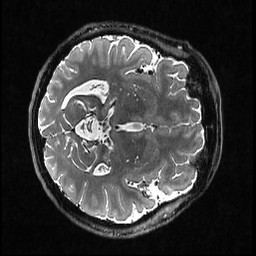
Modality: T2w
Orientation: axial
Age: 65
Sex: female
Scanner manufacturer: ge
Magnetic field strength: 3 T
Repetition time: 3.461 s
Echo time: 0.06423 s